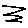
Label: zigzag